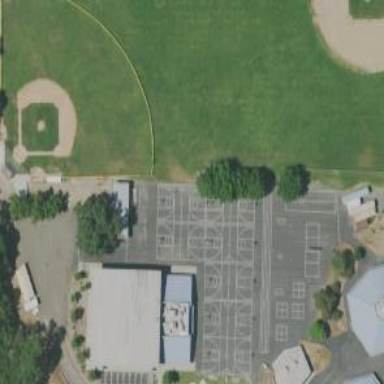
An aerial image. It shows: Baseball pitch for leisure land activities.